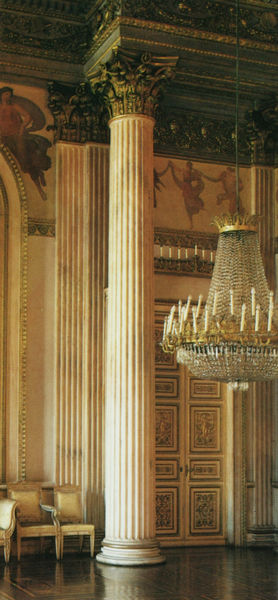
Titel: Palazzo Reale in Turin, Salone da Ballo (Ballsaal), Marmorsäule
Künstler: Pelagio Palagi
Standort: Torino
Institution: Palazzo Reale
Schlagwörter: dunkel, gemälde, weiß, grün, ausschnitt, fenster, glas, hell, holz, lampe, licht, lichter, marmor, pfeiler, raum, schwarz, stuhl, stühle, säule, tür, schloss, beige, malerei, muster, ornament, alt, wand, architektur, barock, rahmen, stein, innenraum, kirche, boden, gold, interieur, reich, sessel, decke, klassizismus, tanzen, tänzerinnen, renaissance, schön, vornehm, engel, kannelierung, sofa, ecke, bogen, italien, fußboden, parkett, linien, türe, bank, pilaster, saal, figuren, könig, grazien, polster, salon, detail, wandgemälde, wandmalerei, kerze, flügeltür, kerzen, kronleuchter, leuchter, lüster, stuck, balken, hoch, foto, antike, burg, palast, linie, fliesen, architrav, kapitelle, rom, kapitell, schnitzerei, fragment, fries, portal, kerzenleuchter, wandbilder, gesims, kristall, portikus, fresken, historismus, kanneluren, königin, fresko, basis, dorisch, kassettentür, korinthisch, klassik, tänzer, vergoldung, kandelaber, fot, mamor, klassisch, kapitel, gebälk, lisenen, perlstab, korintisch, säile, kannelur, halbsäule, doppeltür, seulen, wandfresko, spiegelsaal, gol, attische basis, korinthisches kapitell, iomisch, korinthische säule, fto, om, wandsäule, kronläuchter, seukle, inenenraum, kaptell, glasleuchter